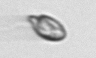
Label: Katodinium_or_Torodinium